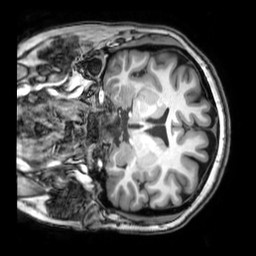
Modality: T1w
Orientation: coronal
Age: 28
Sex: female
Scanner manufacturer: philips
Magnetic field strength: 3 T
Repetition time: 0.008113 s
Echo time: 0.003709 s